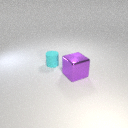
small cyan rubber cylinder behind large purple metal cube